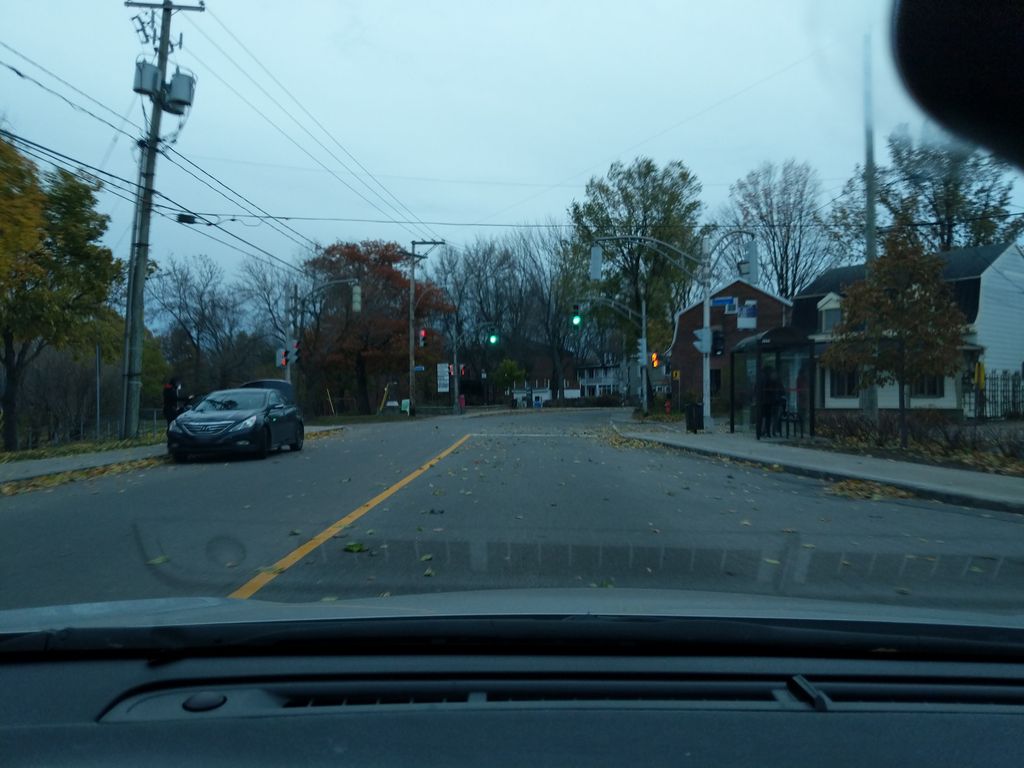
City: quebec_city